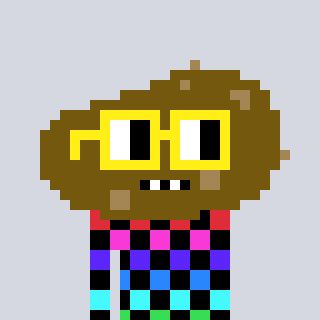
a pixel art character with square yellow glasses, a potato-shaped head and a gunk-colored body on a cool background